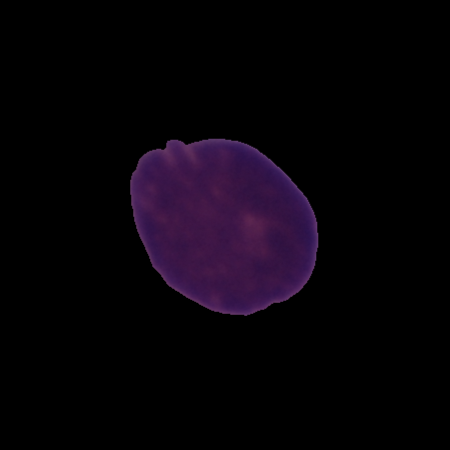
Label: cancer